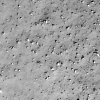
Atmospheric dust classification: not_dusty